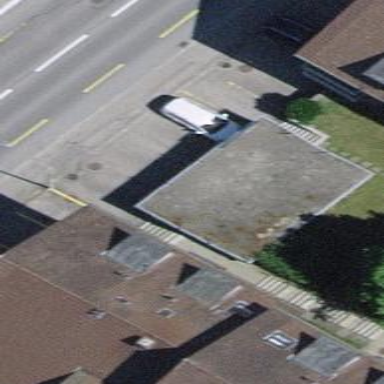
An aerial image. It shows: Group of garages.